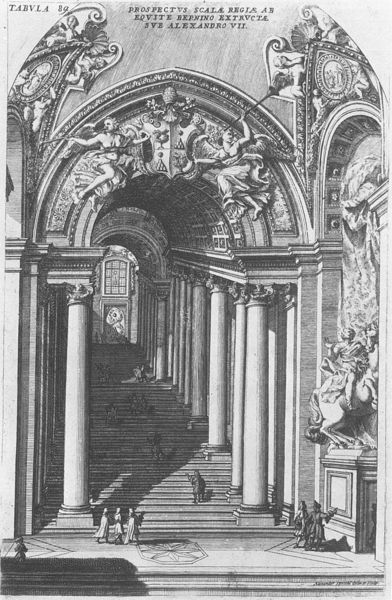
Titel: Scala Regia, Treppe zwischen Petersdom und Vatikan
Künstler: Alessandro Specchi
Institution: Vatikan, Biblioteca Apostolica Vaticana
Schlagwörter: flügel, gemälde, mann, schatten, menschen, fenster, marmor, männer, säulen, architektur, mensch, wache, kirche, pferd, engel, relief, schiff, klein, figuren, treppe, soldaten, gewölbe, stich, altar, portal, wappen, vatikan, museum, besichtigung, relierf